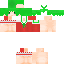
A female human skin with pale skin, wearing brown long hair dressed in a red hoodie and red pants, featuring a closed mouth.